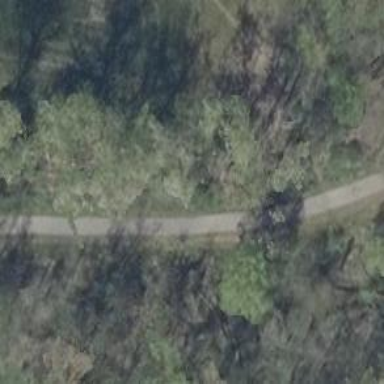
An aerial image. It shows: Asphalt path.